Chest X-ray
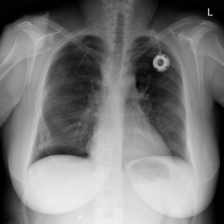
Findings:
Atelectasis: negative
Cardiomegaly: negative
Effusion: negative
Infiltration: negative
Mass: negative
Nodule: negative
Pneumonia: negative
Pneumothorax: positive
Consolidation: negative
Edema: negative
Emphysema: negative
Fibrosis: negative
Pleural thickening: negative
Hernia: negative